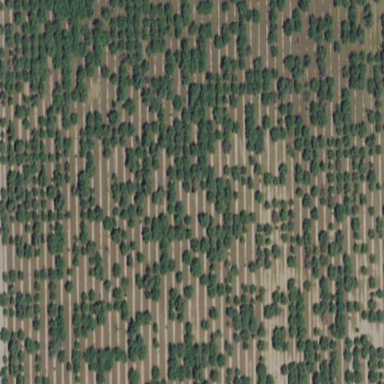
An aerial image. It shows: Orchard filled with almond trees.